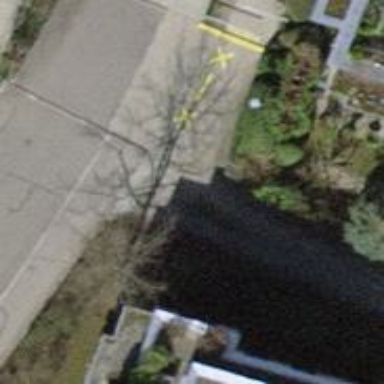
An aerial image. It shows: Bollard barrier.